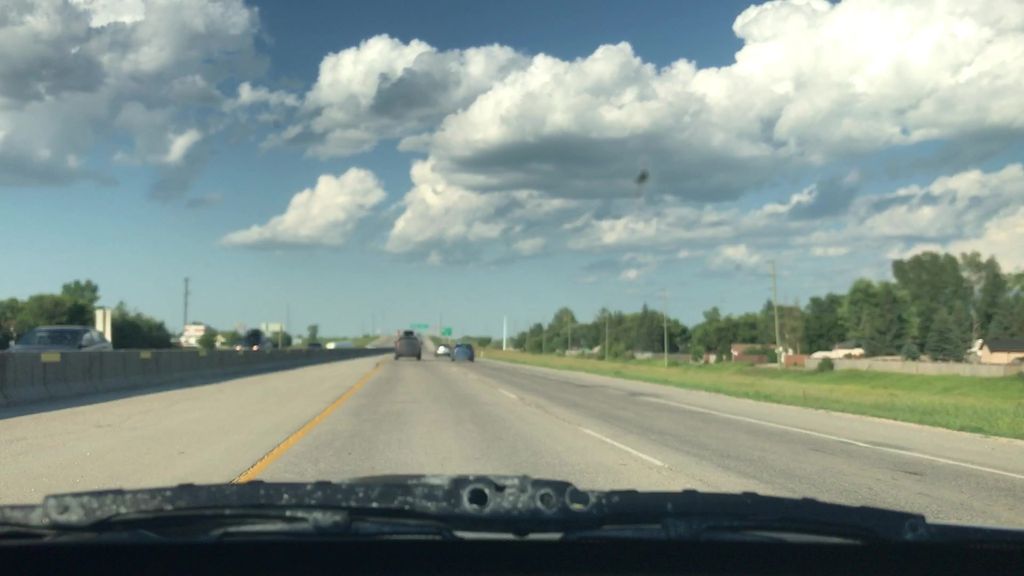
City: winnipeg